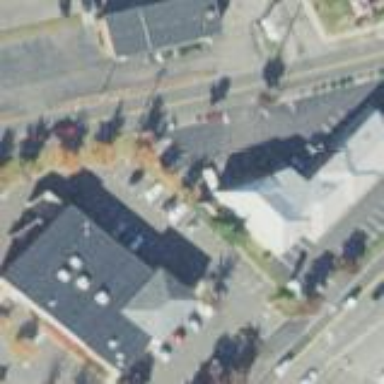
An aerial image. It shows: Building.